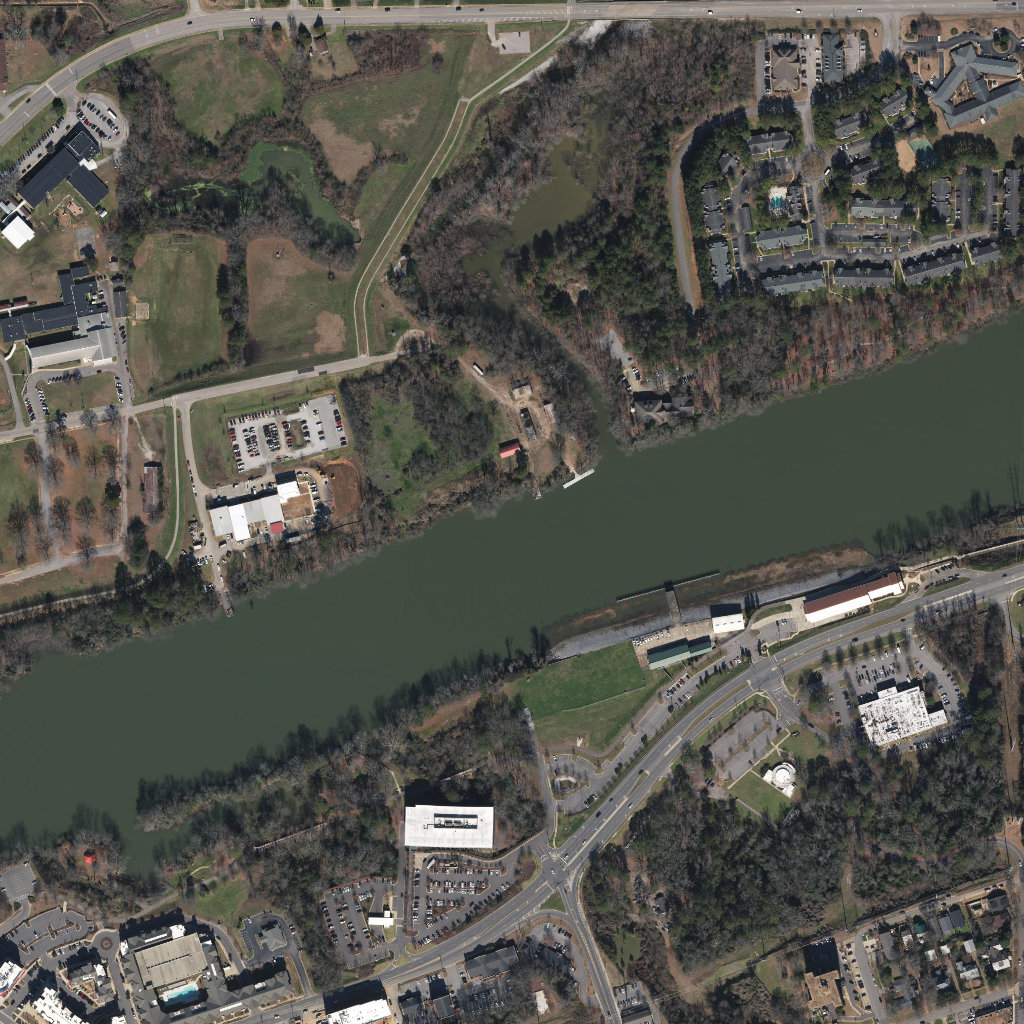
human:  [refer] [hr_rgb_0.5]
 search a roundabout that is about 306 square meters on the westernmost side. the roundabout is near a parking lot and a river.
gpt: <box>[[9, 90, 11, 93, 0]]</box>

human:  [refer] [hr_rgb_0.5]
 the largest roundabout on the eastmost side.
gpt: <box>[[77, 13, 81, 18, 0]]</box>

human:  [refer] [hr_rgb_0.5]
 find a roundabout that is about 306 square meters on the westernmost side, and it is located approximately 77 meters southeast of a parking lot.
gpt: <box>[[9, 90, 11, 93, 0]]</box>

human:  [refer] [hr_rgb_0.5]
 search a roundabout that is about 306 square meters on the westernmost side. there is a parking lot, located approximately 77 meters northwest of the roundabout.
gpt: <box>[[9, 90, 11, 93, 0]]</box>